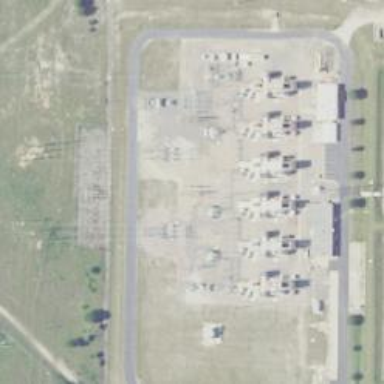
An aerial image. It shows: Switch used for power control.